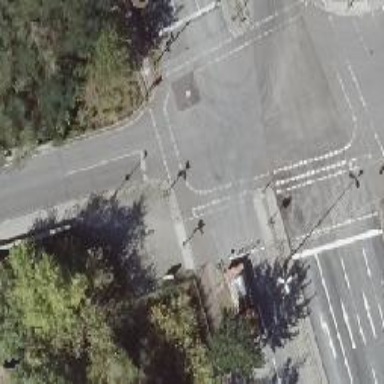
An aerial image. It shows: Road with traffic signals controlling the flow of traffic.